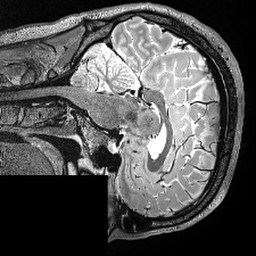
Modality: T2w
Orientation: sagittal
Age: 33
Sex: male